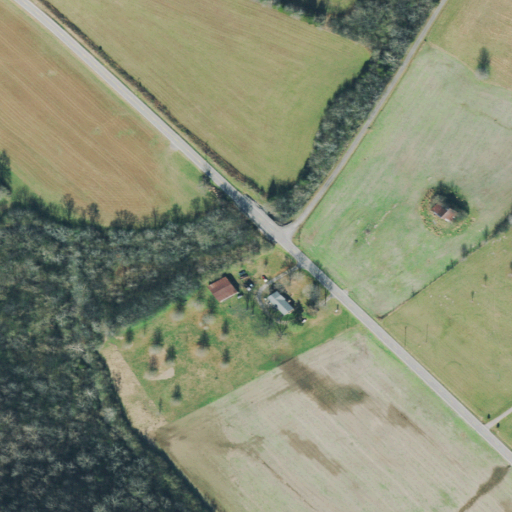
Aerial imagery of valley in Tennessee named Fowler Hollow containing pasture, open development, cultivated crops, mixed forest, deciduous forest, low intensity development, and medium intensity development